Field crop: maize
Growth stage: 2
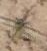
Species: salsola